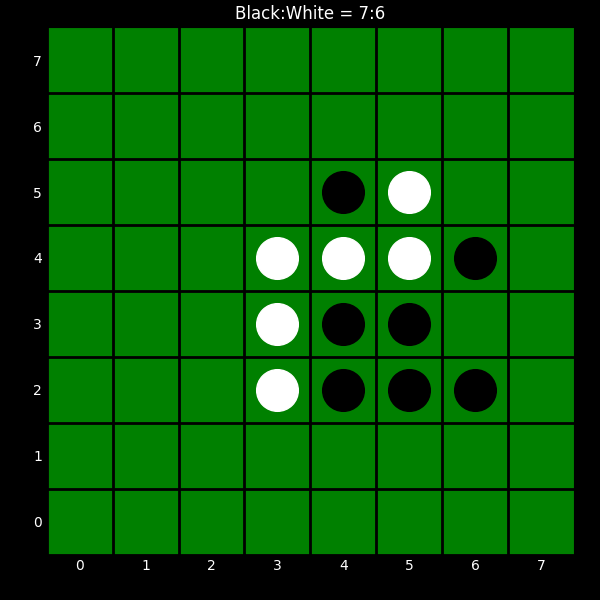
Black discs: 7
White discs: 6